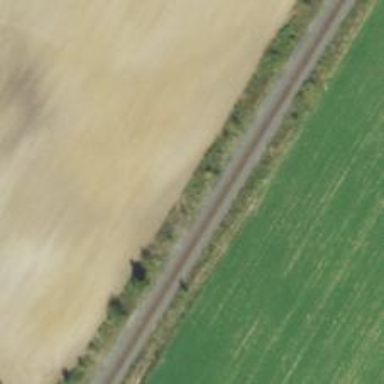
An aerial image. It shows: Railway track.